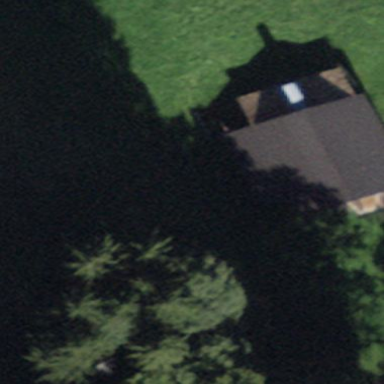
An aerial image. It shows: Rural barn.